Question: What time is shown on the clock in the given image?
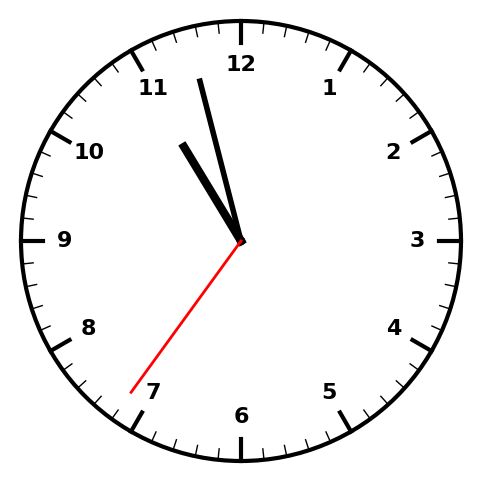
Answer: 10:57:36